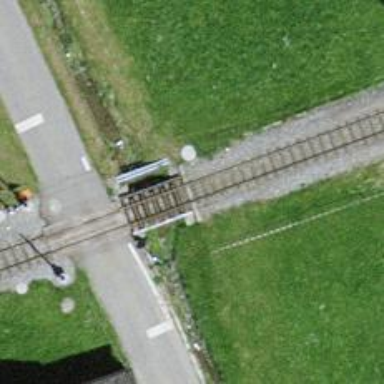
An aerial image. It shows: Narrow-gauge railway bridge with electrified contact line.